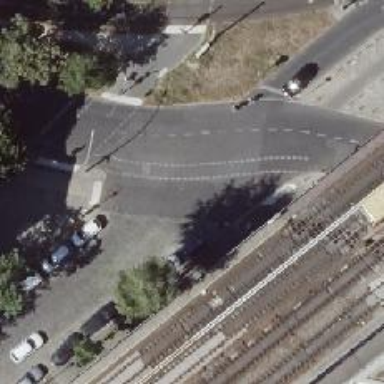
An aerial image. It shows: Unmarked crossing on footway.